Interaction volume radius: 5 \u00c5
Interaction volume height: 20 \u00c5
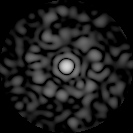
Disorder parameter: 0.876